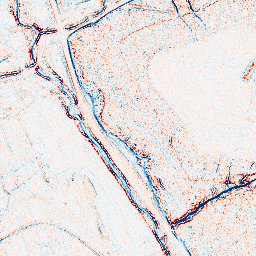
Category: edge_preserving
Decomposition family: bilateral
Decomposition parameters: d: 5
sigma_color: 100
sigma_space: 100
Upsampling method: edge_directed
Upsampling parameters: scale: 2
Upsampling scale: 2